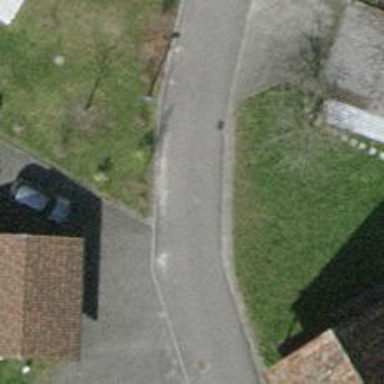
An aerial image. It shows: Paved residential road.